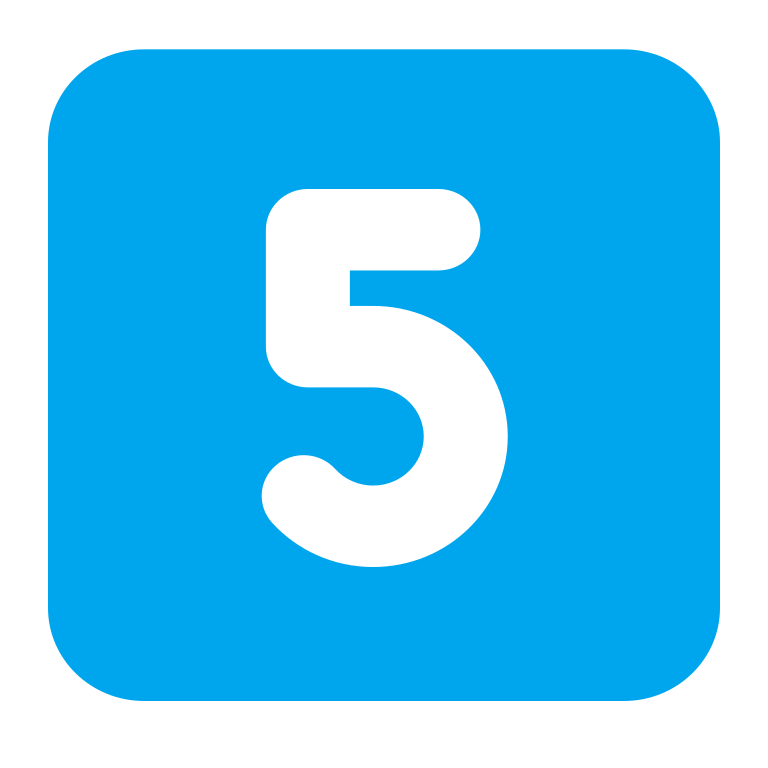
keycap 5 flat